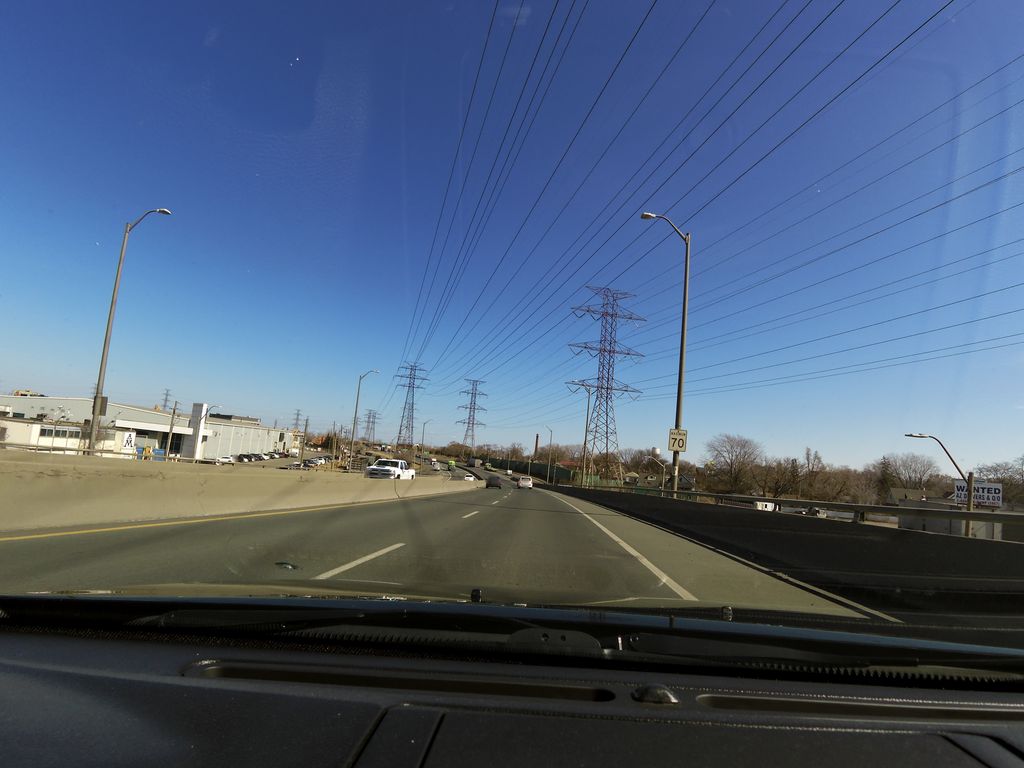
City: hamilton